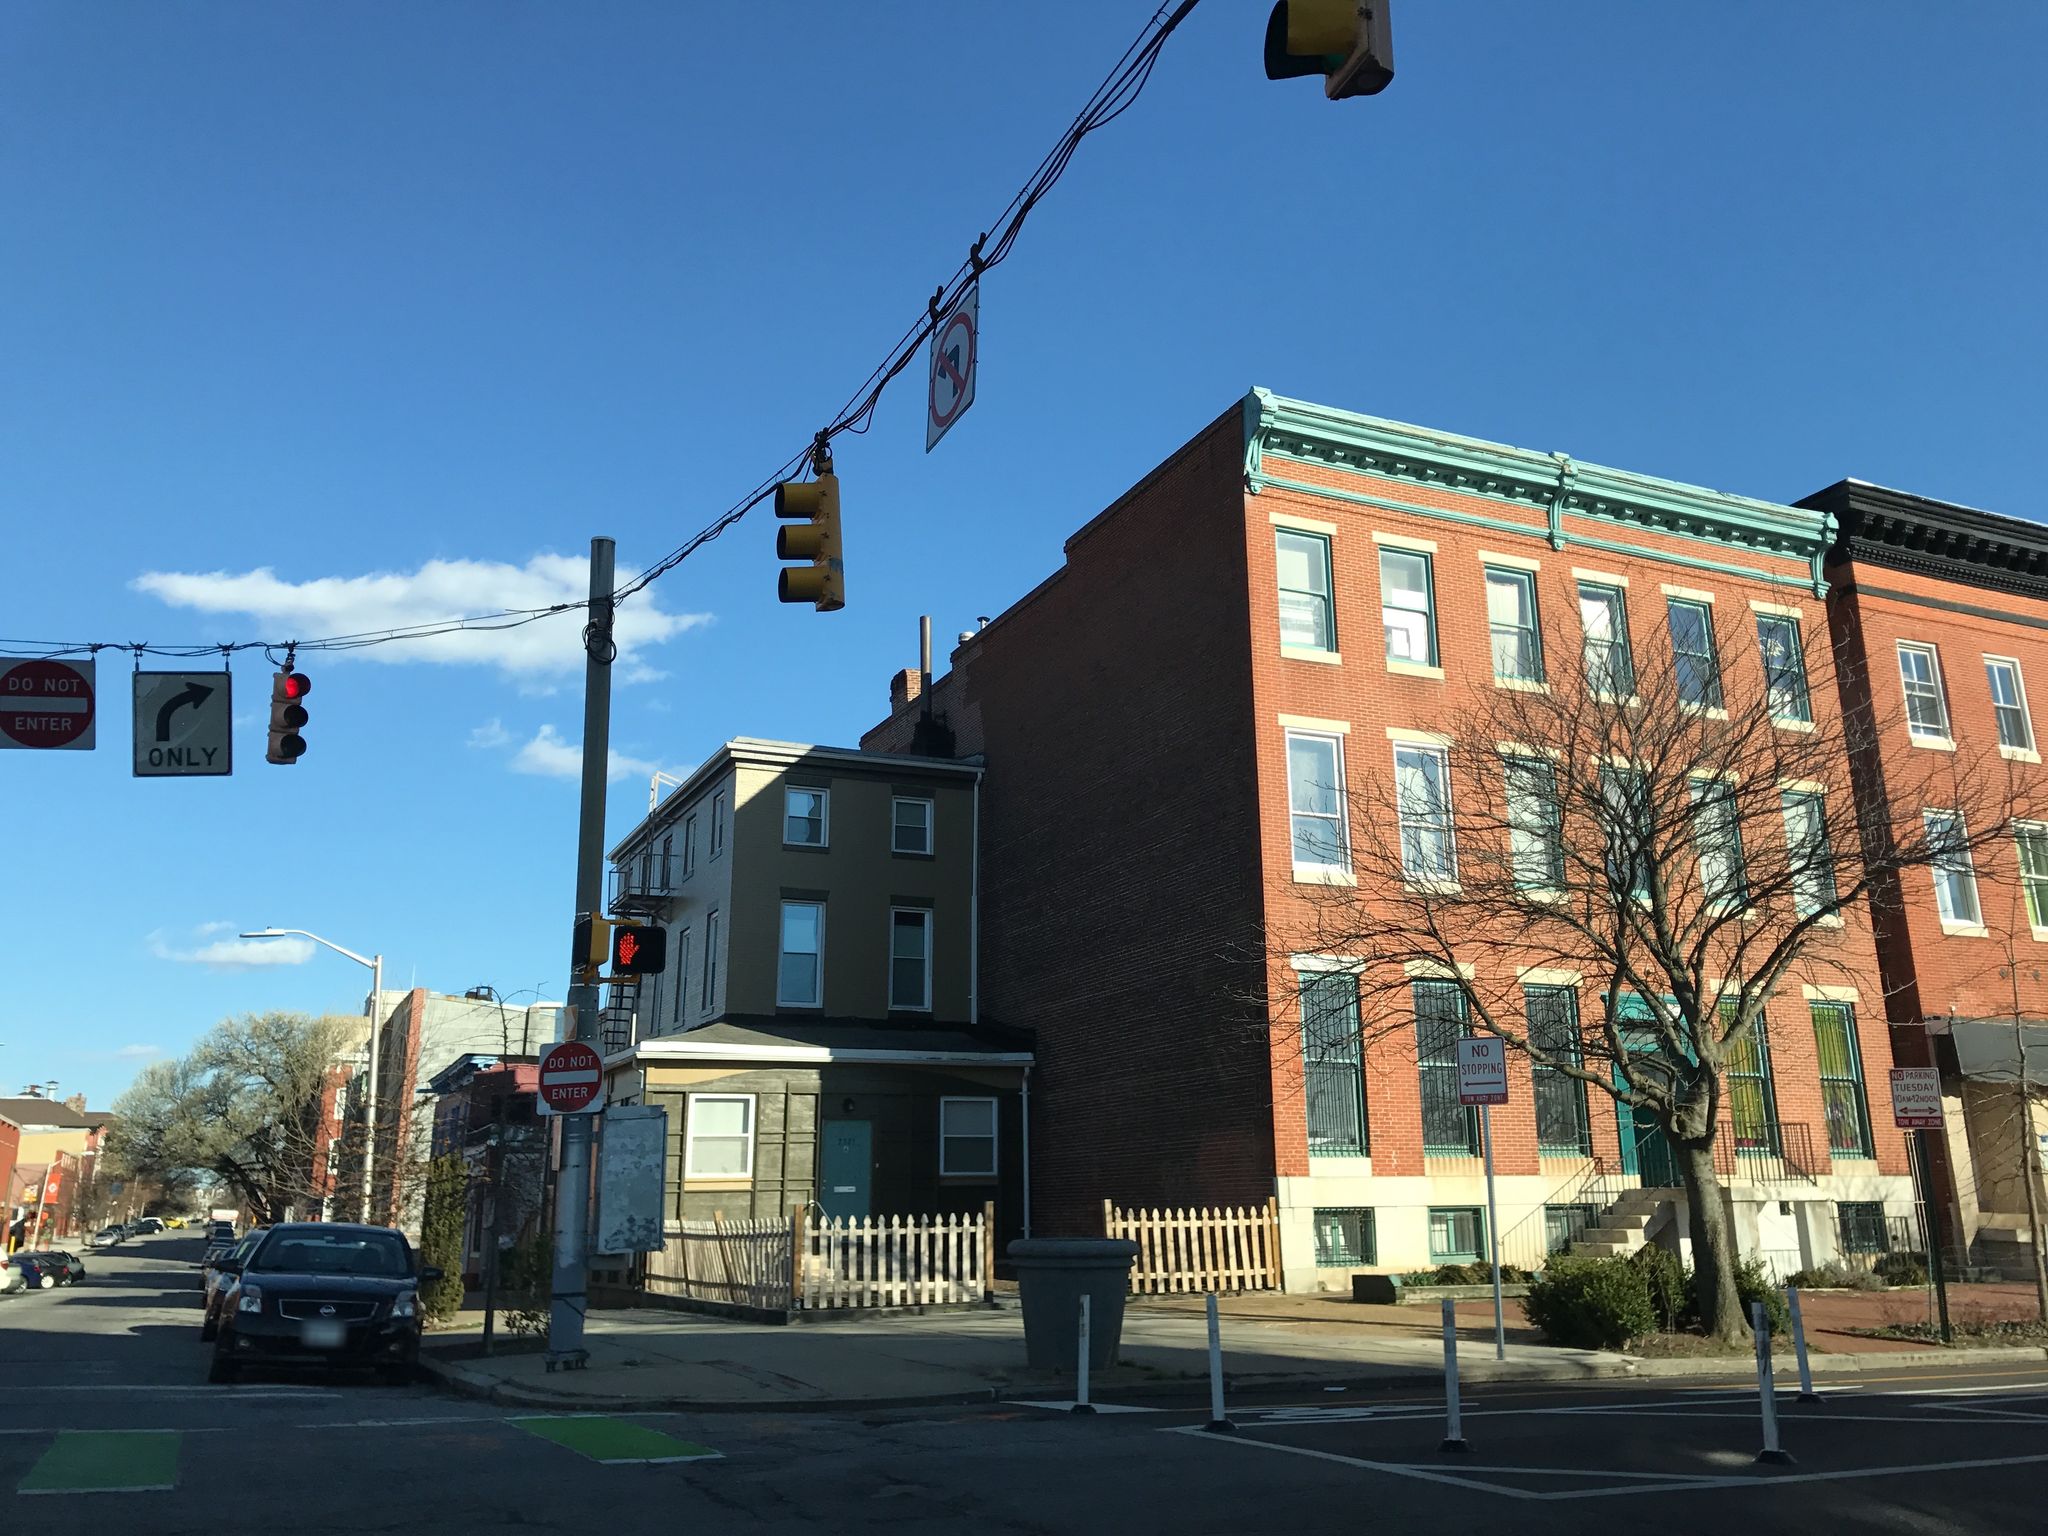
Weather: clear
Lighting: day
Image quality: good
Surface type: walking surface
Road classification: footway
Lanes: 2
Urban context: urban centre
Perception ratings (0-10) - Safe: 2.82, Lively: 6, Beautiful: 6.3, Boring: 5.45, Depressing: 5.23, Wealthy: 6.08